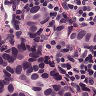
Metastatic tissue present: yes